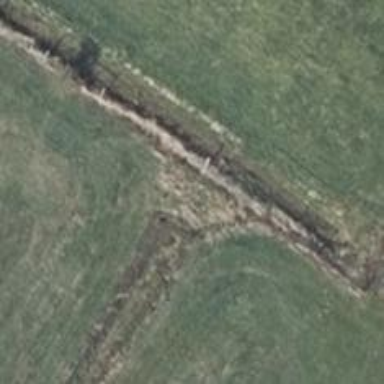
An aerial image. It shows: Culvert tunnel.